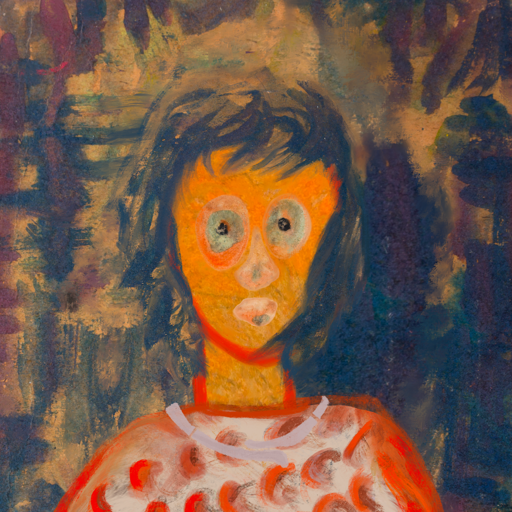
Background: InTheSun, Head And Neck Front: Sisters, Face Front: Childish, Bust: Rupkatha, Hair Front: InTheSun, Head Accessory: Blank, Second Necklace: Blank, Necklace: Hypocrite_2, Baby: Blank